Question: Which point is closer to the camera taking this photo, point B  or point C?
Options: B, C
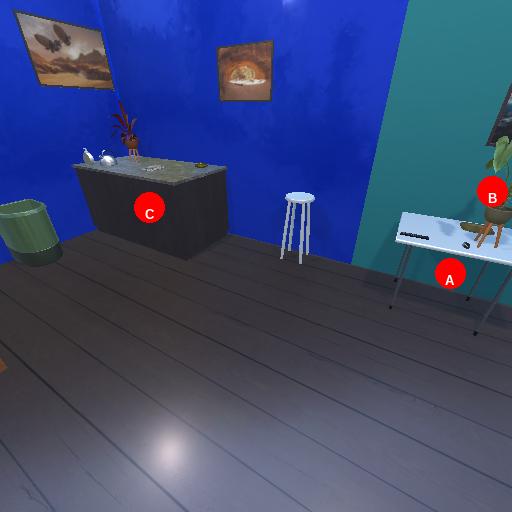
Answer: B